Question: How can I modify the small rectangles so that they are grey and have a red border around them just like in this image? Here is my code. I've tried to do so but my rectangles only appear as red. I need them to be equally spaced also. In addition is it possible to use weights to define width and height rather than pixels?

'''
<RelativeLayout
android:layout_width="0dp"
android:layout_height="match_parent"
android:layout_weight="1"
android:background="#808080" >
<View
android:layout_width="10dp"
android:layout_height="10dp"
android:layout_alignParentLeft="true"
android:background="@android:color/red" />
<View
android:layout_width="10dp"
android:layout_height="10dp"
android:layout_centerHorizontal="true"
android:background="@android:color/red"/>
<View
android:layout_width="10dp"
android:layout_height="10dp"
android:layout_alignParentRight="true"
android:background="@android:color/red" />
<View
android:layout_width="10dp"
android:layout_height="10dp"
android:layout_alignParentBottom="true"
android:layout_alignParentLeft="true"
android:background="@android:color/red" />
<View
android:layout_width="10dp"
android:layout_height="10dp"
android:layout_alignParentBottom="true"
android:layout_centerHorizontal="true"
android:background="@android:color/red" />
<View
android:layout_width="10dp"
android:layout_height="10dp"
android:layout_alignParentBottom="true"
android:layout_alignParentRight="true"
android:background="@android:color/red" />
</RelativeLayout>
'''
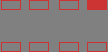
Answer: This is a rough example on how to do that.
Here is a drawable you would use.
I named it emptyrect. Save this in your drawables folder.
'''
<?xml version="1.0" encoding="UTF-8"?>
<shape xmlns:android="http://schemas.android.com/apk/res/android" >
<solid android:color="#808080" />
<stroke
android:width="1dp"
android:color="#FF0000" />
</shape>
'''
Next is your layout.
It uses 100 gravity for the width.
Each emptyrect uses 20 of the 100 gravity.
There are 2 linear layouts. 1 is aligned top the other is aligned bottom.
gl
'''
<?xml version="1.0" encoding="utf-8"?>
<RelativeLayout xmlns:android="http://schemas.android.com/apk/res/android"
xmlns:tools="http://schemas.android.com/tools"
android:layout_width="match_parent"
android:layout_height="match_parent"
android:background="#808080" >
<LinearLayout
android:layout_width="fill_parent"
android:layout_height="50dp"
android:orientation="horizonal"
android:weightSum="100" >
<View
android:layout_width="0dp"
android:layout_height="match_parent"
android:layout_weight="20"
android:background="@drawable/emptyrect" />
<View
android:layout_width="1dp"
android:layout_height="0dp"
android:layout_weight="7" />
<View
android:layout_width="0dp"
android:layout_height="match_parent"
android:layout_weight="20"
android:background="@drawable/emptyrect" />
<View
android:layout_width="1dp"
android:layout_height="0dp"
android:layout_weight="6" />
<View
android:layout_width="0dp"
android:layout_height="match_parent"
android:layout_weight="20"
android:background="@drawable/emptyrect" />
<View
android:layout_width="1dp"
android:layout_height="0dp"
android:layout_weight="7" />
<View
android:layout_width="0dp"
android:layout_height="match_parent"
android:layout_weight="20"
android:background="@drawable/emptyrect" />
</LinearLayout>
<LinearLayout
android:layout_width="fill_parent"
android:layout_height="50dp"
android:layout_alignParentBottom="true"
android:orientation="horizontal"
android:weightSum="100" >
<View
android:layout_width="0dp"
android:layout_height="match_parent"
android:layout_weight="20"
android:background="@drawable/emptyrect" />
<View
android:layout_width="1dp"
android:layout_height="0dp"
android:layout_weight="7" />
<View
android:layout_width="0dp"
android:layout_height="match_parent"
android:layout_weight="20"
android:background="@drawable/emptyrect" />
<View
android:layout_width="1dp"
android:layout_height="0dp"
android:layout_weight="6" />
<View
android:layout_width="0dp"
android:layout_height="match_parent"
android:layout_weight="20"
android:background="@drawable/emptyrect" />
<View
android:layout_width="1dp"
android:layout_height="0dp"
android:layout_weight="7" />
<View
android:layout_width="0dp"
android:layout_height="match_parent"
android:layout_weight="20"
android:background="@drawable/emptyrect" />
</LinearLayout>
'''